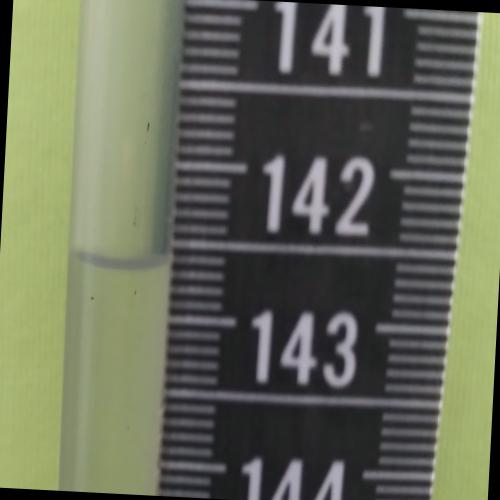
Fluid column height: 142.6 cm